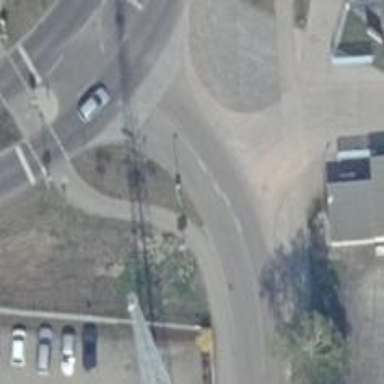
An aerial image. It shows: Residential road with separate asphalt sidewalk.